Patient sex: M
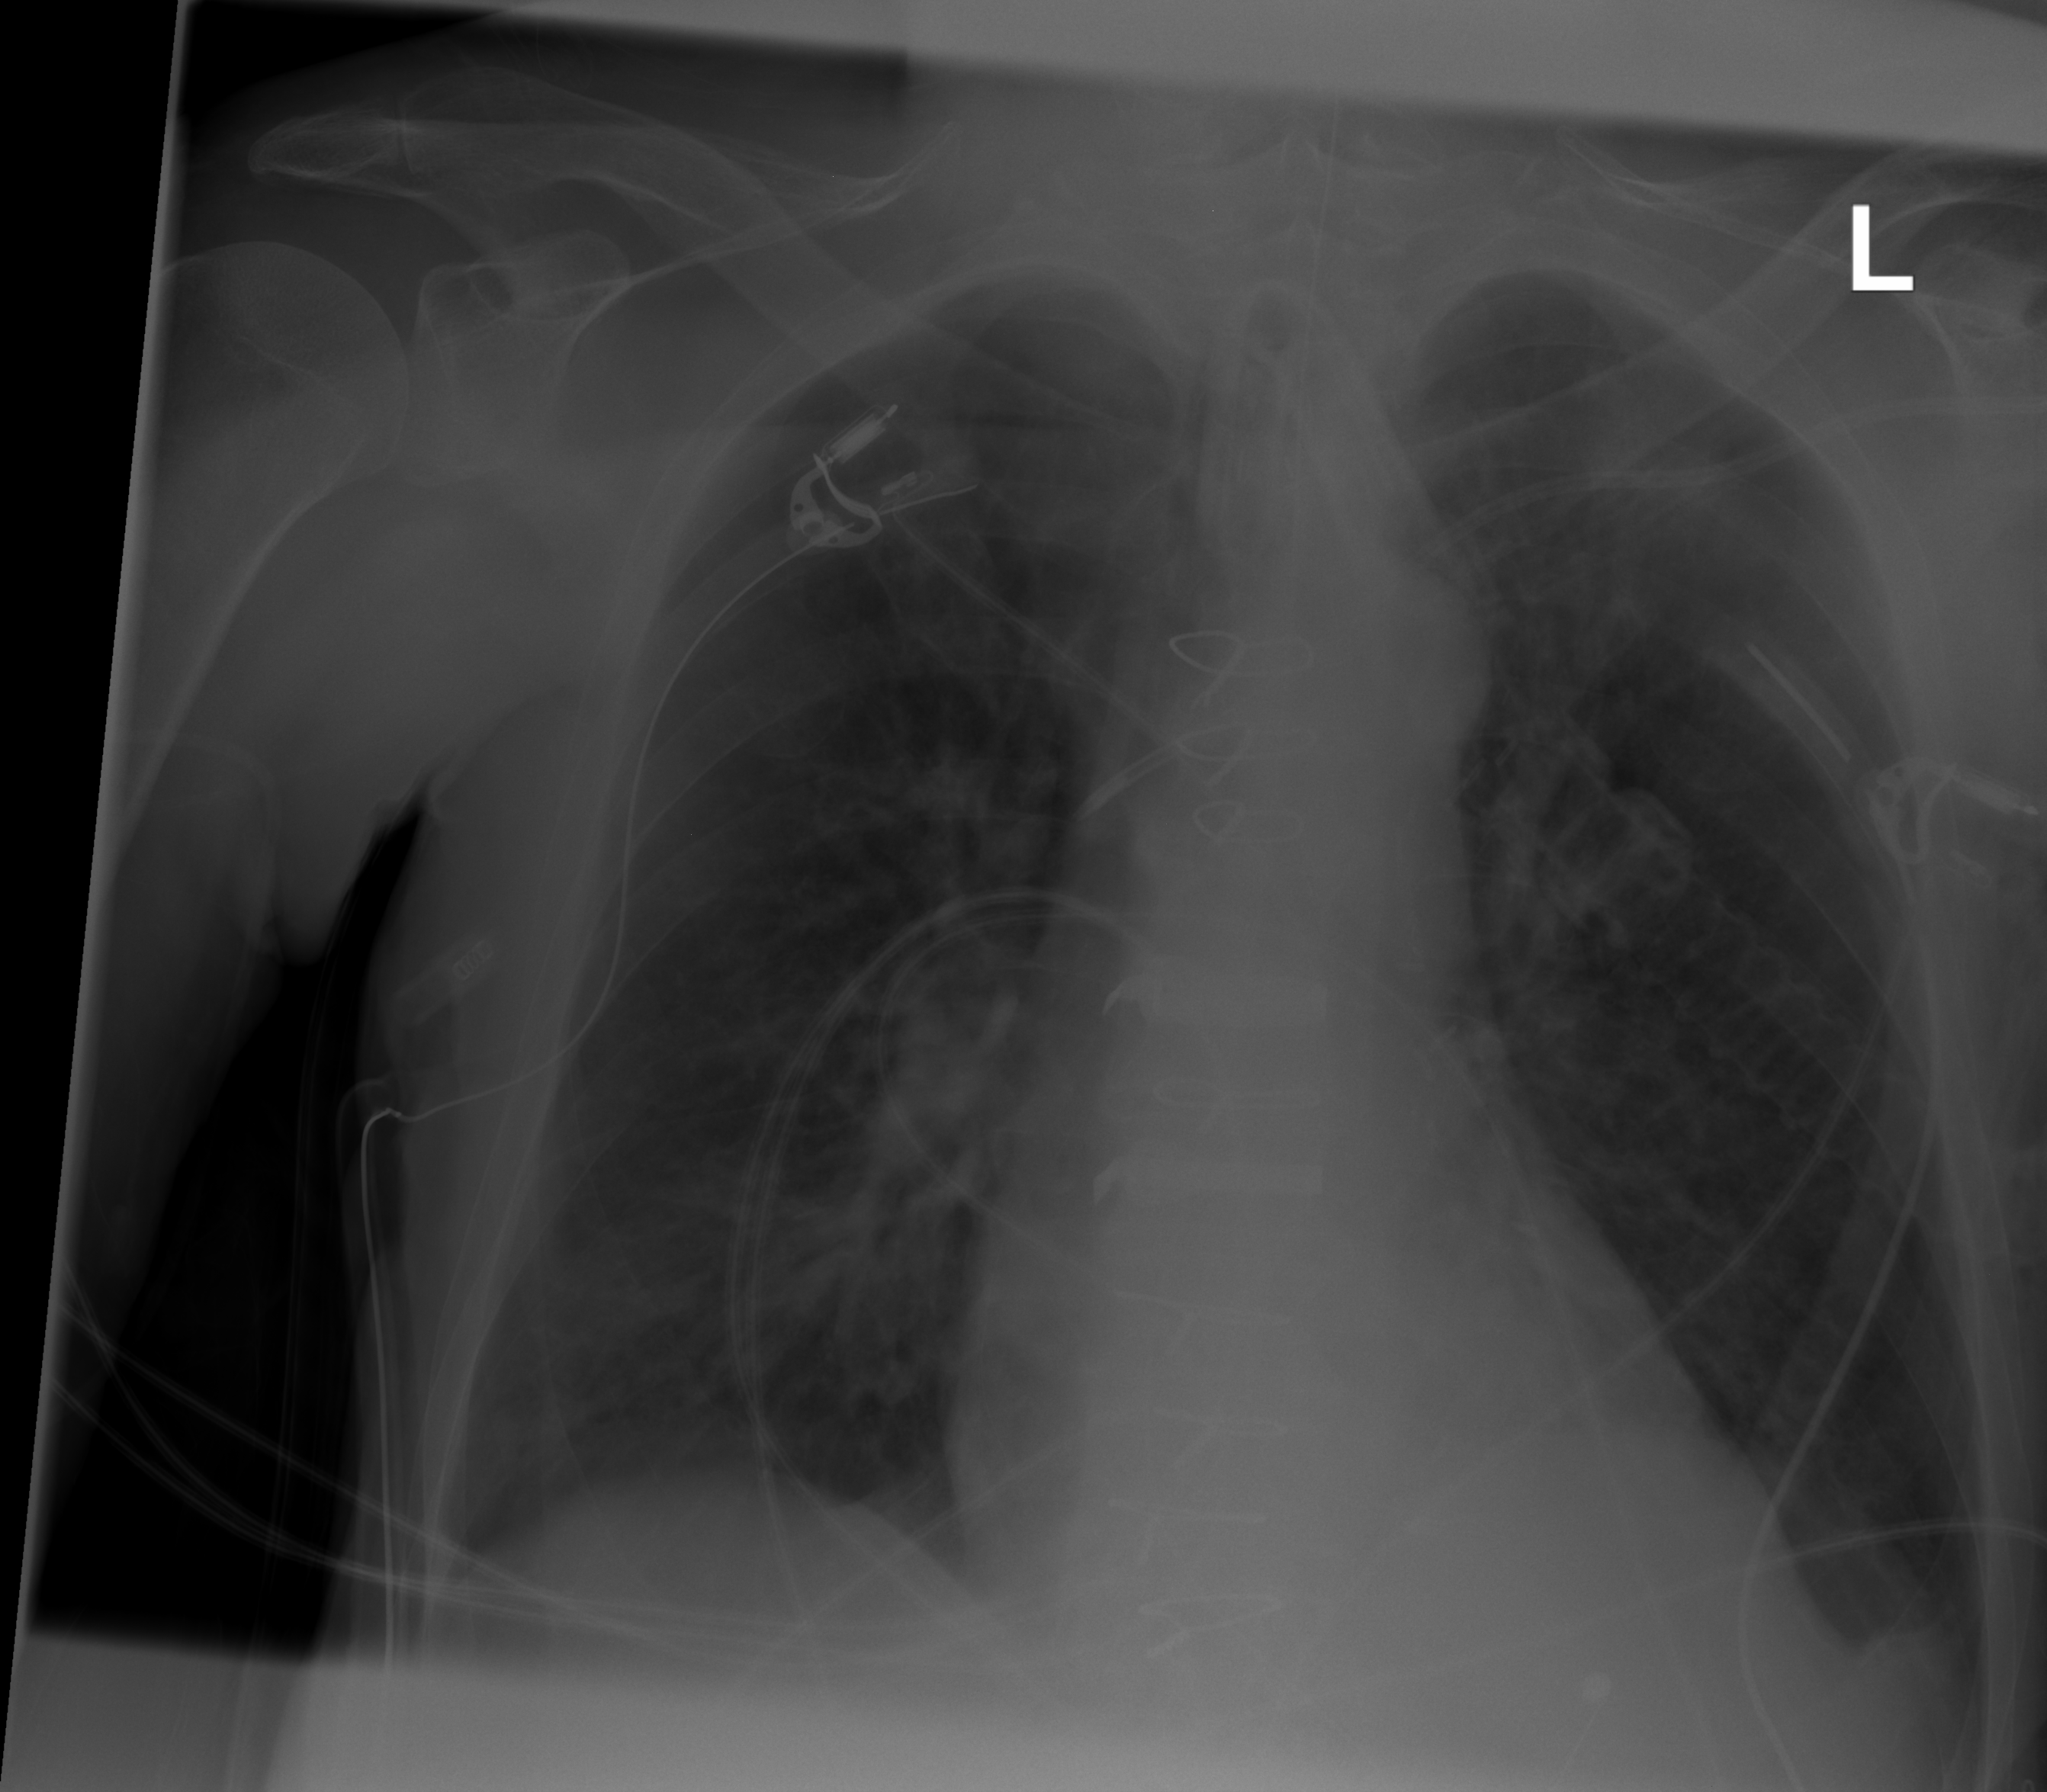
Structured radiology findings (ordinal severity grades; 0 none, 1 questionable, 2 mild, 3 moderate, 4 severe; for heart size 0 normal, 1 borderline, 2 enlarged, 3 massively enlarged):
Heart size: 0
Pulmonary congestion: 2
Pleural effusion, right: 0
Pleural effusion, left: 1
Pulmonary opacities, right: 1
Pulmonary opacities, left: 0
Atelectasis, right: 2
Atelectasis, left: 2